Question: I'm working on a mobile layout and came across the following question.
This is more of a "is there a commonly accepted term for what I'm describing" question. In the hopes of finding tutorials / explanations regarding this method - is there a commonly accepted name for the following layout / toggle menu column scenario?

Essentially once the toggle menu is shown the original content of the site is pushed to the right, partially out of the viewport, and the toggle menu is shown.
Does this method have a name? I'm not sure how to describe this in order to find resources on best practices? Also, does anyone have any ideas on what type of CSS / jQuery combo would be necessary in order to scroll/push the original content off of the viewport in this way?
Any information, commonly accepted terms, demos, or brief explanations are greatly appreciated!
Thanks!
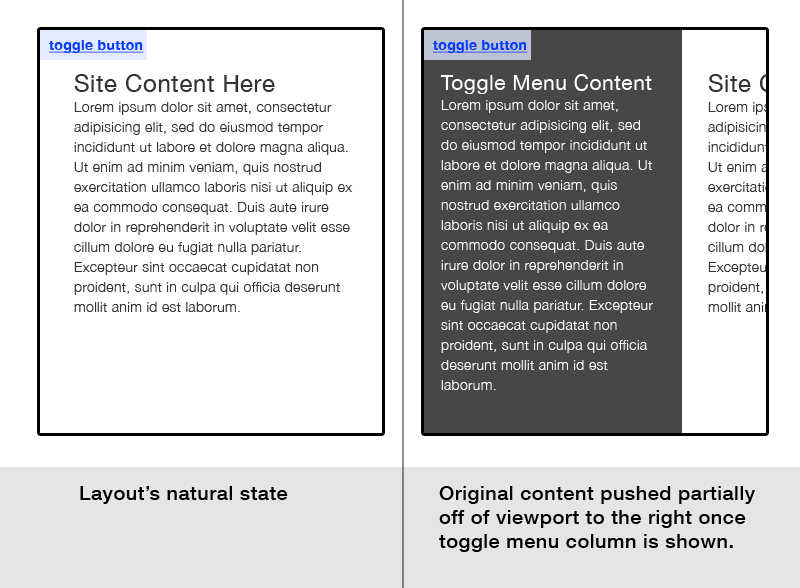
Answer: So...
Assuming this (ugly) markup :
'''
<meta name="viewport" content="width=device-width, initial-scale=1">
<body>
<div>
<div>
<div></div>
<div></div>
</div>
</div>
</body>
'''
The two last div are your menu and your content.
Then, the CSS :
'''
*
{
margin : 0;
padding : 0;
}
html, body
{
width : 100%;
height : 100%;
}
body > div
{
width : 100%;
max-width : 100%;
height : 100%;
overflow : hidden;
}
body > div > div
{
width : 200%;
height : 100%;
-webkit-transform : translate(-40%);
-webkit-transition : -webkit-transform 1s linear;
}
body > div > div.hover
{
-webkit-transform : translate(0%);
}
body > div > div > div
{
float : left;
height : 100%;
}
body > div > div > div:first-child
{
width : 40%;
background : red;
}
body > div > div > div:first-child+div
{
width : 50%;
background : blue;
}
'''
It's quite simple (even if it may not seems simple) :
1. a first div at 100% and overflow:hidden. it prevent the scroll. The body should be used to do this, but an iOS oddity prevents this.
2. the second div is a larger container who will hold the two floated div. This larger container is translated.
3. the third divs are your menu and content, floated.
I calculated the % on the fly, you may have to tweak them.
Then, a bit your jquery to test it :
'''
<script>
$(document).on('touchstart', function()
{
$("body > div > div").addClass("hover");
});
</script>
'''
You should not use the touchstart event, it's only for demo purposes.
Tested on iOS 5.1 and Android 2.3.